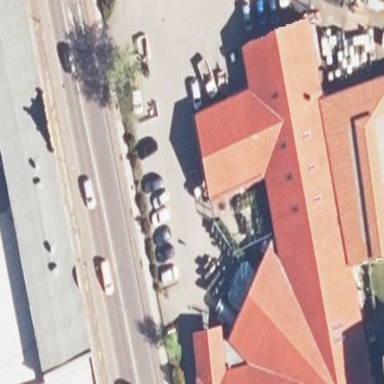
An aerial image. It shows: Commercial building.